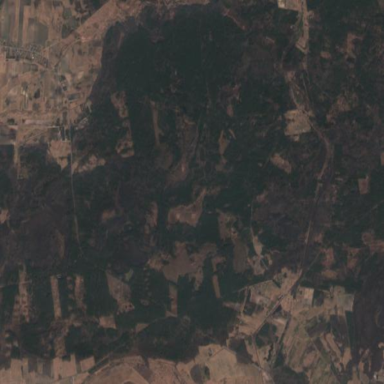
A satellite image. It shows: Forest area.